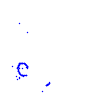
Particle: kaon